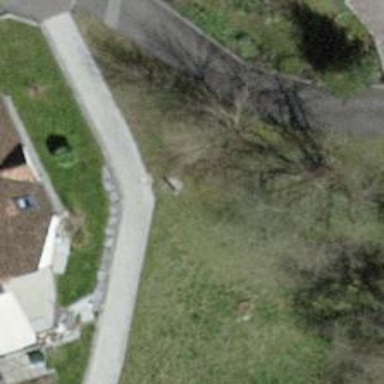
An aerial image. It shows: Footway.